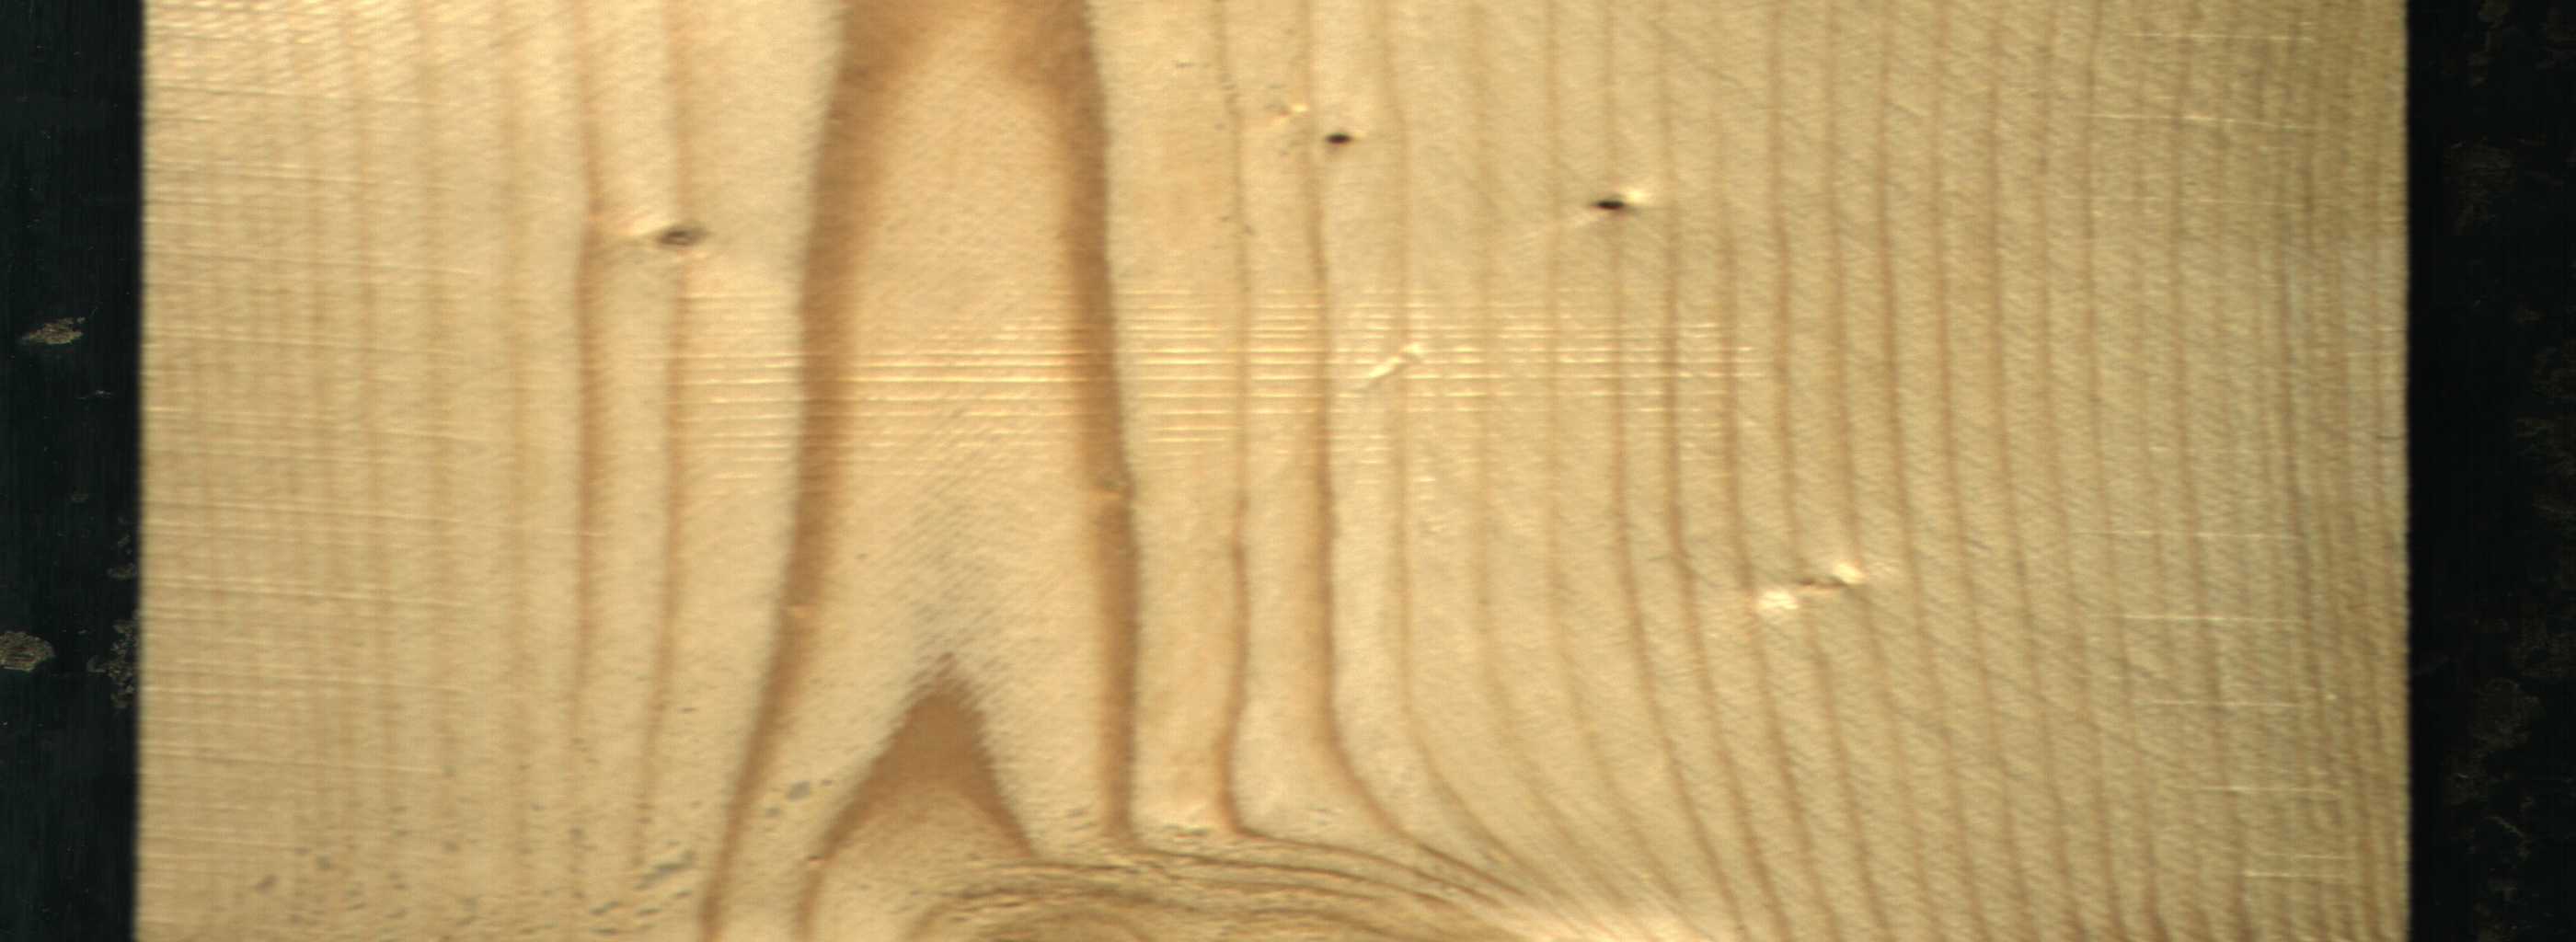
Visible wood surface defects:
Dead_Knot
Dead_Knot